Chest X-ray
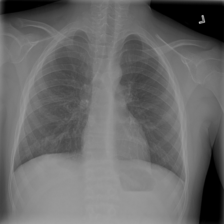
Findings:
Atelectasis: negative
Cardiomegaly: negative
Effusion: negative
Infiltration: negative
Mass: negative
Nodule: negative
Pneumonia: negative
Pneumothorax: negative
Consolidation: negative
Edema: negative
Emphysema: negative
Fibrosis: negative
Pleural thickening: negative
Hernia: negative